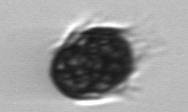
Label: Mesodinium